Question: I renamed a project in Eclipse via 'Refactor > Rename' as suggested in <URL>.
I now want to rename it again, but the Refactor menu has menu item now (Android > Extract Android String...) which is also greyed out!
I am using Eclipse 3.6.1 with the latest Android SDK 9.
Why is that and how to I restore this to normal?
After following Sankar Ganesh's suggestion (selecting a string), the Refactor menu appeared again. I then selected the Rename... menu item again and I received the following error message box:

This is much better than the previous situation, in which I had no idea why the Refactor menu had been disabled and what to do. Still, I don't understand why this is and what rules I should follow when using the Refactor function. I only wanted to rename a project... that's all. :)
I just tried the same exact operation again again (Refactor > Rename while the project is selected in Project Explorer) and it worked! (without issuing the message box shown above).
What's going on?
Must be a bug, because this is clearly .
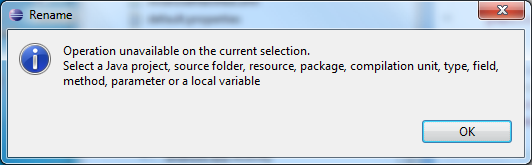
Answer: Mystery solved!
The problem turned out to be that I was trying to 'Refactor > Rename' while in the Resource perspective.
Once I switched to the , this (inconsistent) behavior didn't repeat itself and I was even able to check the Update references checkbox.
Wow!
(thanks @Sankar Ganesh for posting the snapshots, because that allowed me to notice that there is an "Update references" checkbox and that the text on your caption bar is different than mine)